Question: I have been working on this for way too long, as I cannot seem to figure out how to push the below the rest of the elements.
I would like IMAGES, INFO, and ADD TO CART to be positioned below all of the other content with the . I cannot believe I am coming to SO with this but I really am stuck. Thanks!

Here's the live page:
<URL>
Here is the HTML:
'''
<article id="product-details">
<section class="one columns alpha" id="images">TEST
</section>
<section class="one columns" id="info">
<div>
<div>
<h2>{{ product.title | upcase }}</h2>
{% for variant in product.variants %}
<h3>{{ variant.title }}</h3>
{% endfor %}
</div>
<div>
<p>{{ product.description }}</p>
</div>
<h1>What Sets It Apart?</h1>
<div>
<p>This sleeve.</p>
</div>
</div>
</section>
<section class="one columns omega" id="buy">TEST3</section>
<footer id="options">
<a class="four columns alpha images" href="#">
<span>IMAGES</span>
</a>
<a class="four columns info" href="#">
<span>INFO</span>
</a>
<a class="four columns omega buy" href="#">
<span>ADD TO CART</span>
</a>
</footer>
</article><!-- product-details -->
'''
Here is the CSS:
'''
/*-----Product Page-----*/
#galleria {
position: relative;
z-index: 1;
}
#product-details {
position: relative;
z-index: 2;
}
.galleria-container, .galleria-stage,
.galleria-images , .galleria-image img , .galleria-image-nav,
.galleria-image-nav-left, .galleria-image-nav-right,
.galleria-thumbnails-container, .galleria-info,
.galleria-tooltip {
margin: 0;
padding: 0;
}
.four.columns.images, .four.columns.info {
background: none repeat scroll 0 0 rgba(0, 0, 0, 0.3);
margin: 0 30px 0 0;
padding: 10px 0 5px;
text-align: center;
}
.four.columns.buy {
background: none repeat scroll 0 0 rgba(0, 0, 0, 0.3);
margin: 0 0 0 0;
padding: 10px 0 5px;
text-align: center;
}
#options {
bottom: 0;
padding-top: 16px;
position: absolute;
}
#info, #buy {
visibility: hidden;
cursor: pointer;
}
#product-details section {
background: none repeat scroll 0 0 rgba(218, 218, 210, 0.5);
}
footer {
margin: 0;
padding: 0;
}
'''
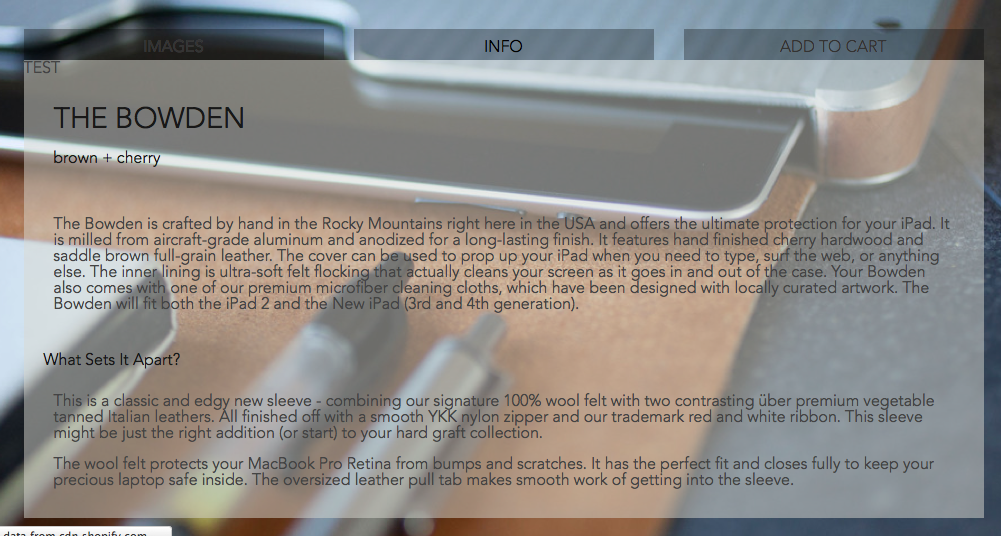
Answer: The main issue that I see if your footer is an absolute position element inside of the article which is set to relative.
The issue is that the content inside your element is set to float left making the article tag not have a height equal to the length of the content.
I did some quick messing around with your CSS and either of these options will get you started:
- -
Good luck